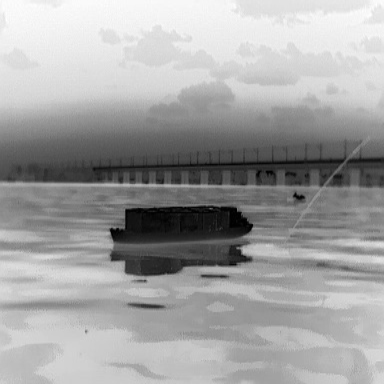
There is a fishing_boat in the infrared image.